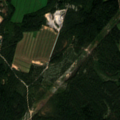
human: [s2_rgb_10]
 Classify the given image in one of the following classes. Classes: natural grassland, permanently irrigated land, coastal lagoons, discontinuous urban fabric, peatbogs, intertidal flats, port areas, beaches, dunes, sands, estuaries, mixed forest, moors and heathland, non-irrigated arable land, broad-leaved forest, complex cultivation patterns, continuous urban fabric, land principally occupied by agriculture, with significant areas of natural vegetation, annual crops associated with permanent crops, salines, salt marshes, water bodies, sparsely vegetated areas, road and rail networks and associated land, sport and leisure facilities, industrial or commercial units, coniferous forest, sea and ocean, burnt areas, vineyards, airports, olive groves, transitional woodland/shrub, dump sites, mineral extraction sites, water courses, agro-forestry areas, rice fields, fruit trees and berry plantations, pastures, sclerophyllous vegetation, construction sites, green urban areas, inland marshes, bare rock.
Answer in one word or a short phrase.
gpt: non-irrigated arable land, coniferous forest, mixed forest